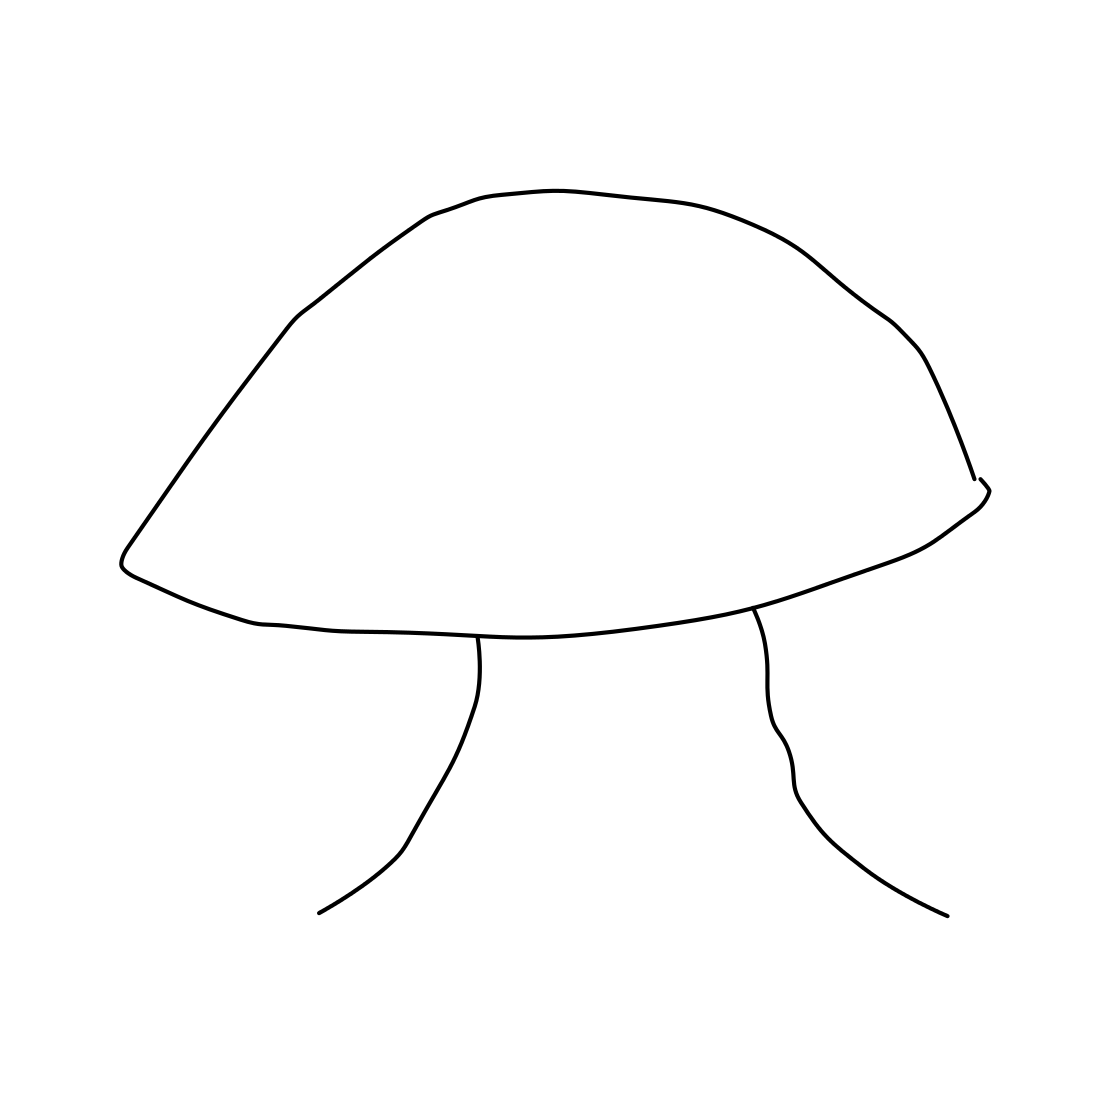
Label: mushroom